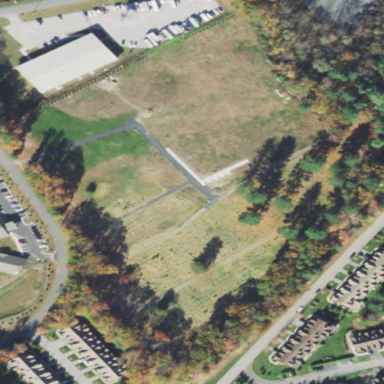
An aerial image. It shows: Cemetery.